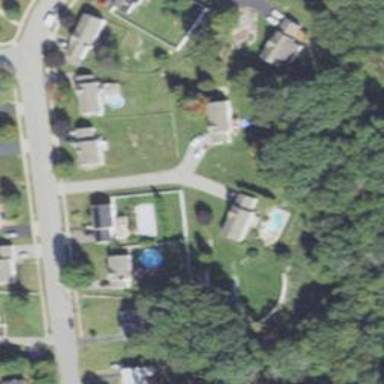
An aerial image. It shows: Residential driveway used as service road.